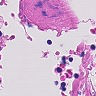
Metastatic tissue present: no